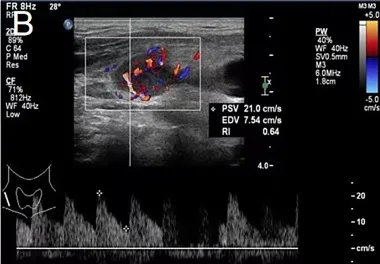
Lymphadenopathy noted on ultrasound in the neck of a 43-year-old male patient diagnosed with primary mediastinal B-cell lymphoma. (B) Color Doppler examination showing abundant blood flow in enlarged lymph nodes of the right neck, a lymphatic hilum, PSV: 21.0 cm/s, RI: 0.64.
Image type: radiology (ultrasound)